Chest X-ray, AP view. Patient: 42 years old, sex F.
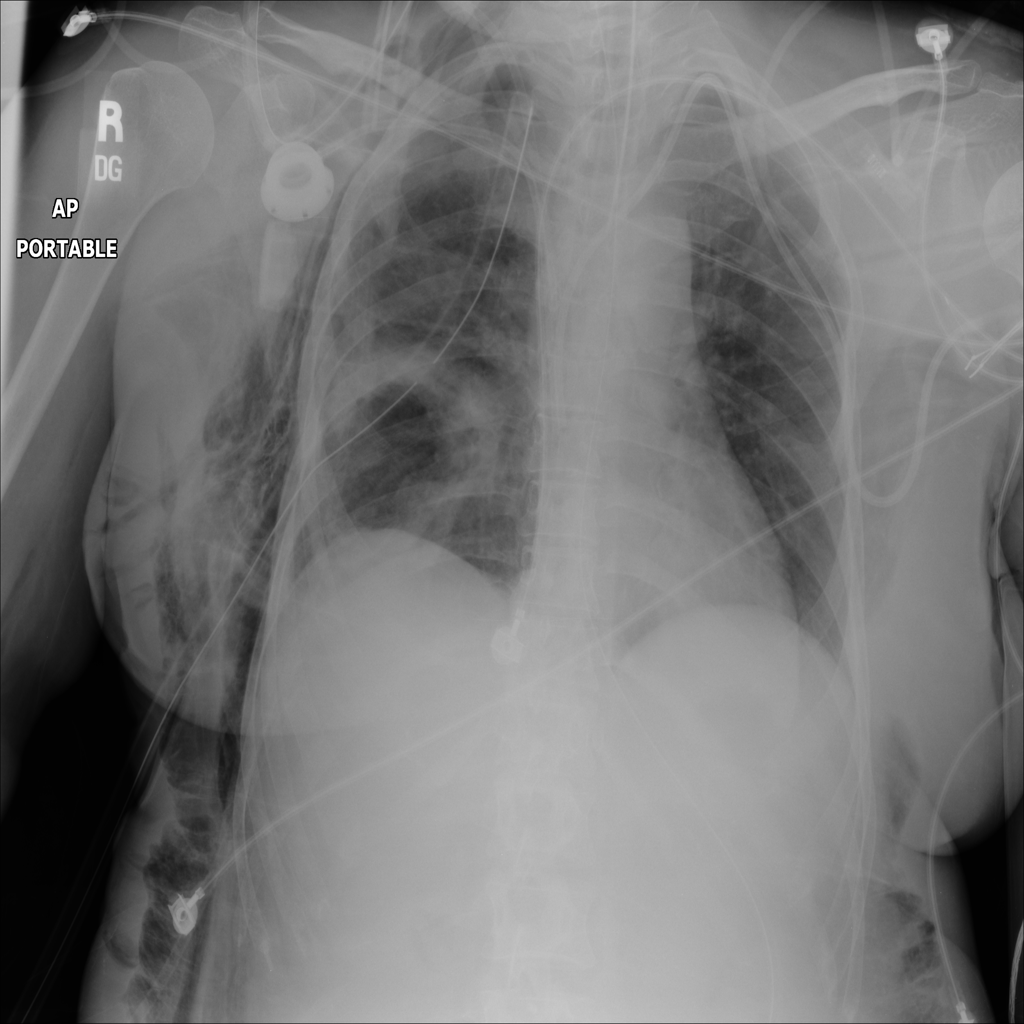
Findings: Emphysema, Infiltration, Mass, Pneumothorax